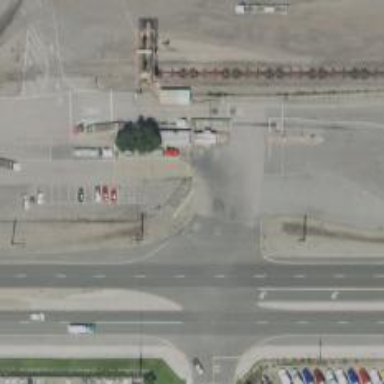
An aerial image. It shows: Weighbridge facility.